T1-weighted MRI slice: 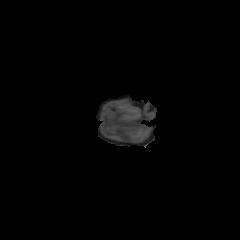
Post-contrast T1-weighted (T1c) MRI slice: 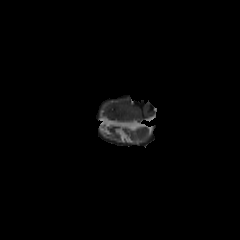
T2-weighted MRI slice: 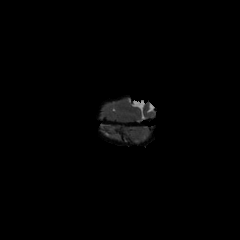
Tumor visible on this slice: no